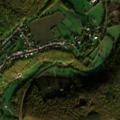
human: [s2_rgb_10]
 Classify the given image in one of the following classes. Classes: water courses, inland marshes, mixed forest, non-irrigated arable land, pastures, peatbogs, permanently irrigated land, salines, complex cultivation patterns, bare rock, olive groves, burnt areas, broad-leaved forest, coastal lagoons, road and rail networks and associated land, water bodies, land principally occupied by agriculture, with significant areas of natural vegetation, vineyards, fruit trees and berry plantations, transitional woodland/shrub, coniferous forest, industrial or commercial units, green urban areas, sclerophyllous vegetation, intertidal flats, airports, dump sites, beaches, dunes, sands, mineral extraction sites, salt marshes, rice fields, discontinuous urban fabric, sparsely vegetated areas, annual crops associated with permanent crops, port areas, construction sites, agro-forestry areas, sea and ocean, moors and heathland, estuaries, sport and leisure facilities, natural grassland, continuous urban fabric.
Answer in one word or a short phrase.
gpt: discontinuous urban fabric, pastures, broad-leaved forest